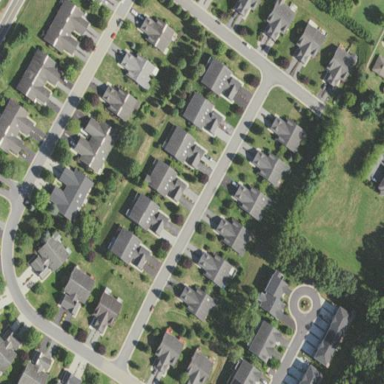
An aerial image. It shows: Residential neighbourhood.